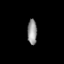
Tissue: lung
Cell type: Myeloid cells
Senescence score: 0.5757
Nuclear area (px): 241
Mean DAPI intensity: 144.361